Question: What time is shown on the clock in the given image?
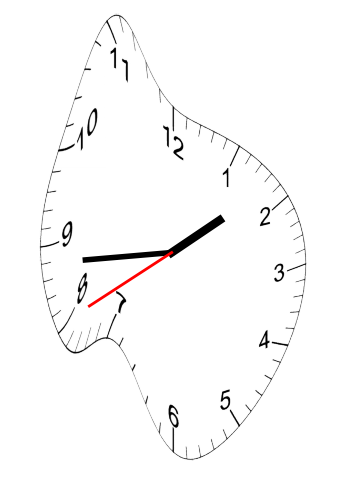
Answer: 01:43:40